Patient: sex F, age 58
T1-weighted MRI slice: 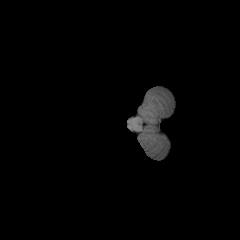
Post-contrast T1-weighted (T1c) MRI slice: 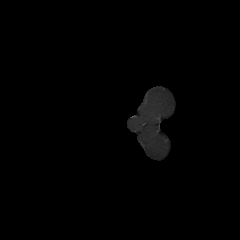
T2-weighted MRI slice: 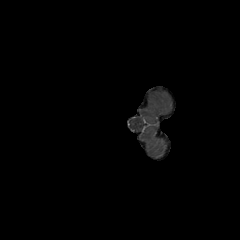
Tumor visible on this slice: no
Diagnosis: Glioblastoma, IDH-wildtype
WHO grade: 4